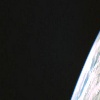
Label: space